Field crop: tomato
Growth stage: 2
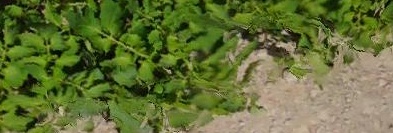
Species: tomato